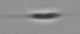
Label: Cylindrotheca_morphotype1